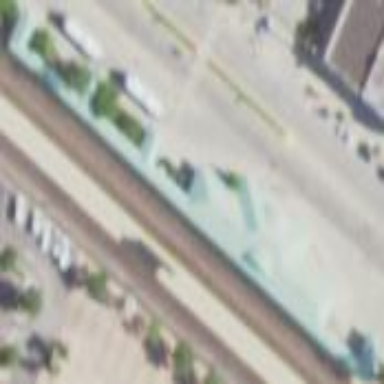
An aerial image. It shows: Train station building.